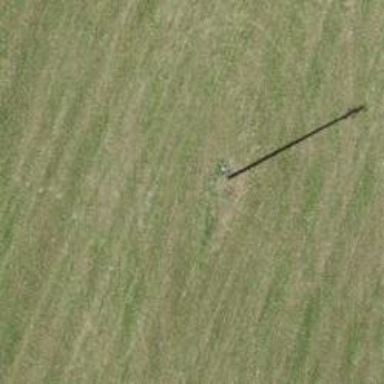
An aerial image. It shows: Minor power line.